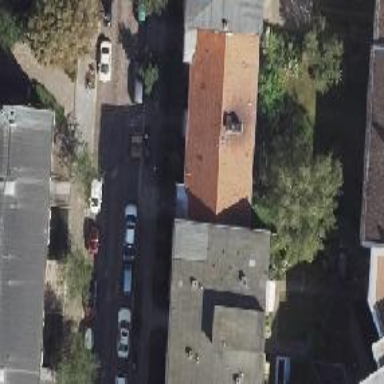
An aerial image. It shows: Building with apartments and flat roof.